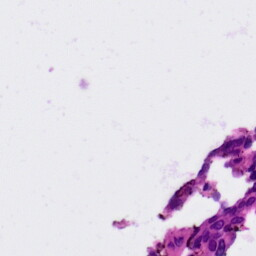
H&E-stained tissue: Ovarian